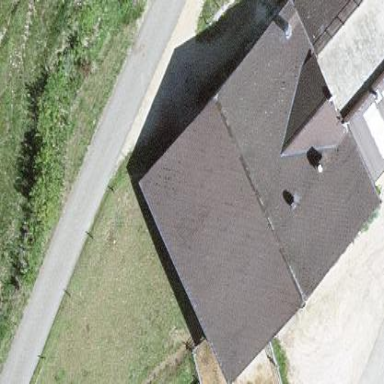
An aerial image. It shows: Farm building.